Question: I've read these pages regarding this:
> <URL>
their both good approaches but I'm not sure if that is what I'm looking for.
I want to separate the front-end from the back-end I was thinking of a layout like this: (view image)
I am about to convert large web applications to CI and to keep everything as organized as possible i figured this folder layout would be the best approach but since im a newbie to CI would you consider this layout? I have attempted this layout already as a test and I would run into problems since the directory is named back-end or front-end so when I would type say:
'''
http://example.com/backend/mycontroller/mymethod I would reach a 404 page.
'''

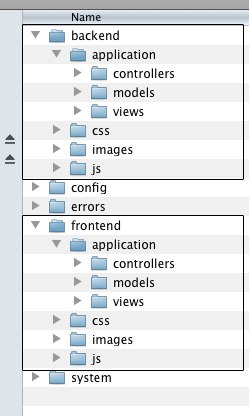
Answer: I was looking into this last week, for a small project I was setting up (in the end I went with Kohana 2.3.4, but never mind :P)
The best file system I came up with for CodeIgniter is this:
'''
/ application
/ - /admin
/ - - /config
/ - - /controllers
/ - - /models
/ - - /views
/ - /public
/ - - /config
/ - - /controllers
/ - - /models
/ - - /views
/ core
/ - /all the core stuff
/ public_html
/ - /admin
/ - - index.php
/ - index.php
'''
The problem here is there's no code-sharing going on between the two, so you can't re-use any stuff - if you're OK with that (probably not good for a large application), this should probably do what you want.
If switching to Kohana is an option, give me a shout and I'll post my structure for that - it's similar to this, but has an extra level where I the front-end and back-end can share code, while still using their specific code as a priority. It's much nicer for anything bigger than a small application :)